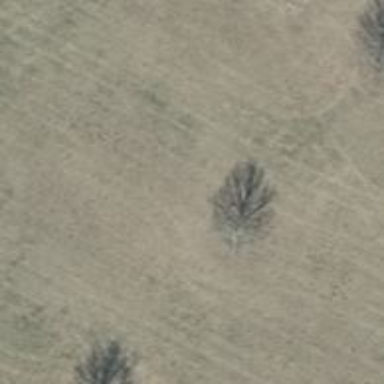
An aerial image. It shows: Deciduous broadleaved tree.